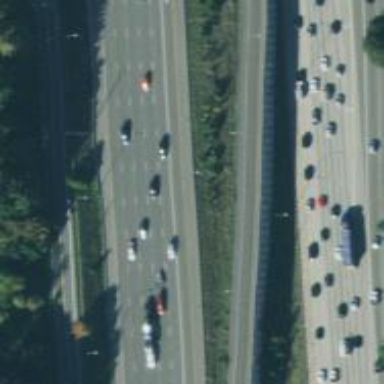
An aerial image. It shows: View of motorway.